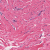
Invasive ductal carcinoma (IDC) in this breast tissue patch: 0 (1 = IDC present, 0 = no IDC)